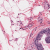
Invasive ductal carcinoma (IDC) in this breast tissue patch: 0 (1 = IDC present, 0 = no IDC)